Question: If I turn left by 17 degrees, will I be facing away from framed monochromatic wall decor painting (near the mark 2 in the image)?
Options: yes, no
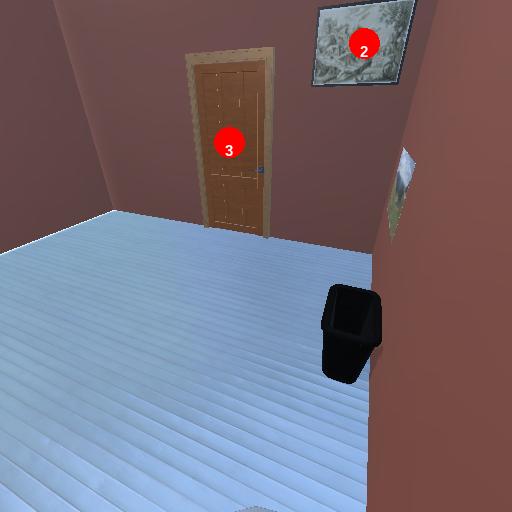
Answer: yes